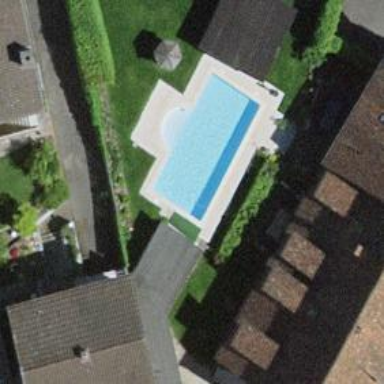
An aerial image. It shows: Swimming pool located in leisure land.